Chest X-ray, AP view. Patient: 29 years old, sex M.
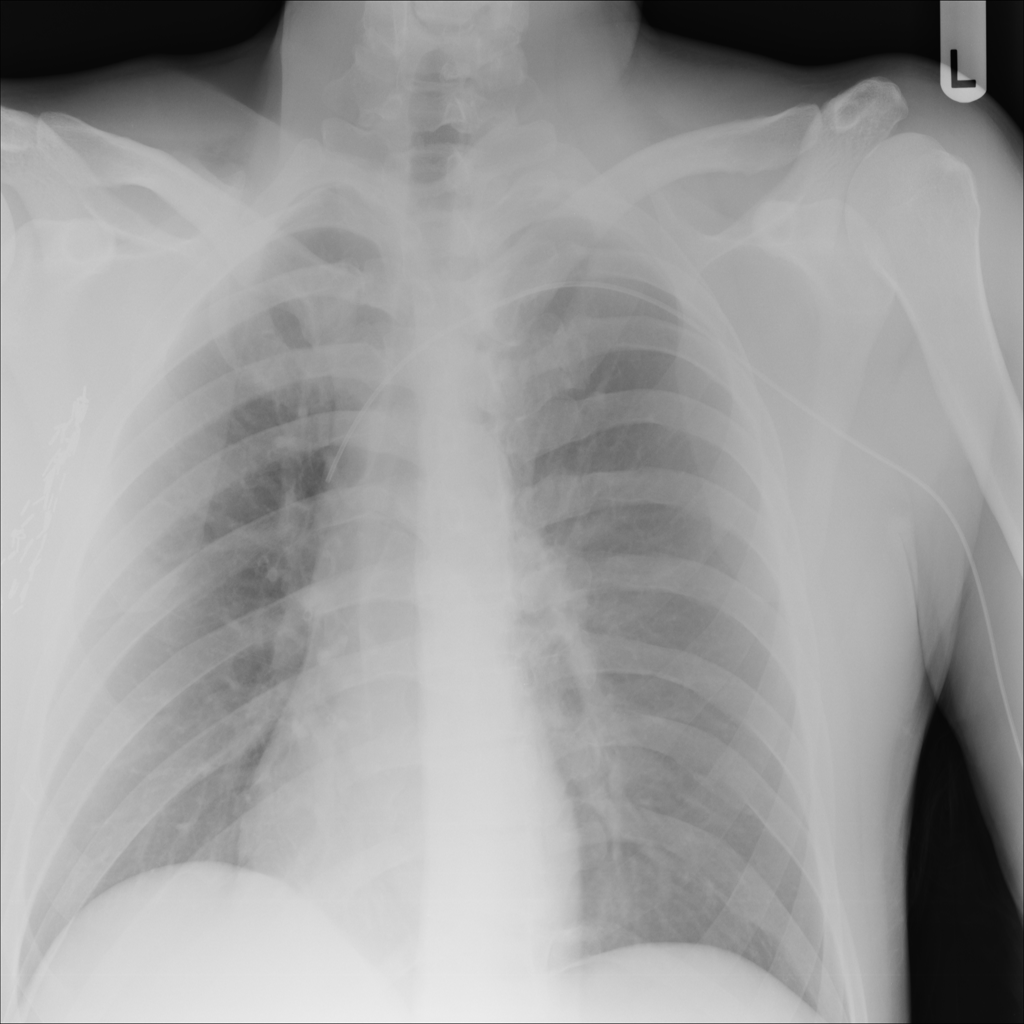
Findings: No Finding